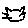
Label: cat